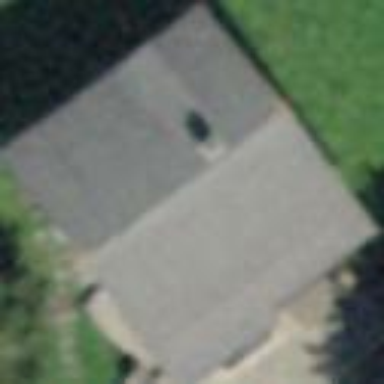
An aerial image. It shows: Detached building.